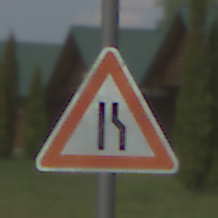
Verkehrszeichen: EinseitigVerengteFahrbahnRechts
Umgebung: Outdoor, Nature
Tageszeit: MorningAfternoon
Wetter: PartlyCloudy
Licht: Natural
Jahreszeit: NotSpecified
Kontrast: HighContrast